Aerial crown-view tile of a tropical tree (Barro Colorado Island, Panama), acquired 20240813:
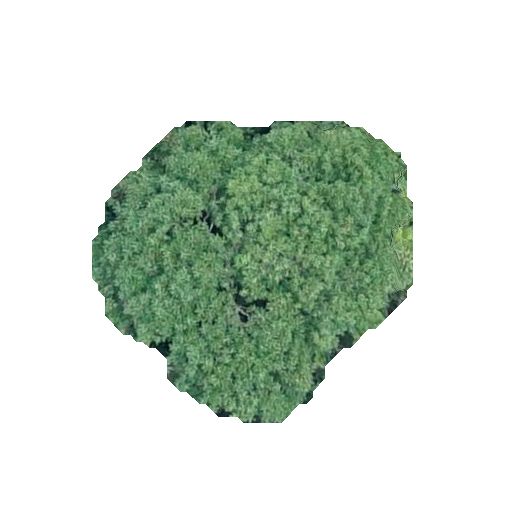
Species: Astronium graveolens
GBIF accepted scientific name: Astronium graveolens
Crown area: 109.018 m²